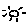
Label: sun